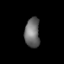
Tissue: lung
Cell type: T cells
Senescence score: 0.1747
Nuclear area (px): 442
Mean DAPI intensity: 107.373